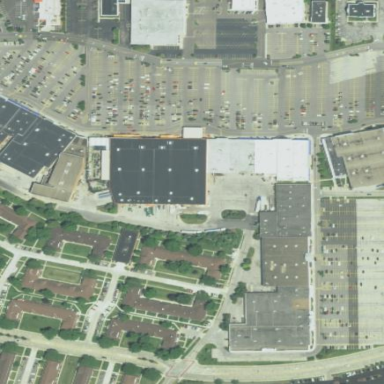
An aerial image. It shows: Retail area.